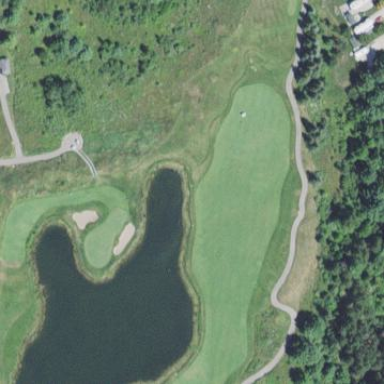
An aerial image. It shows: Grassy area designated as golf fairway.